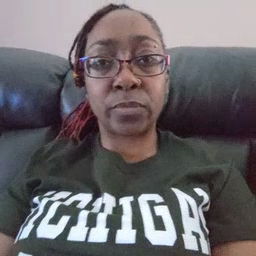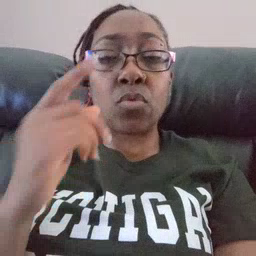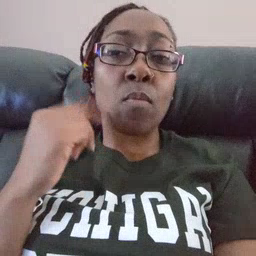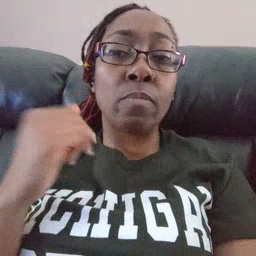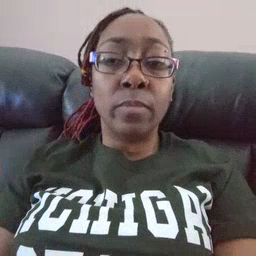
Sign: cry